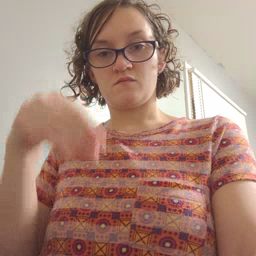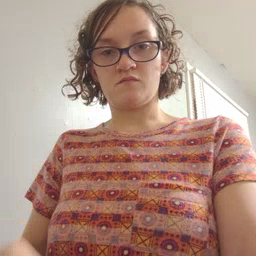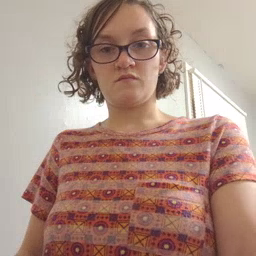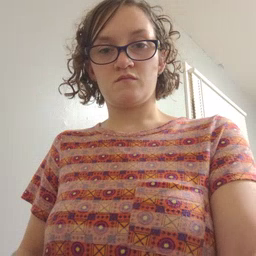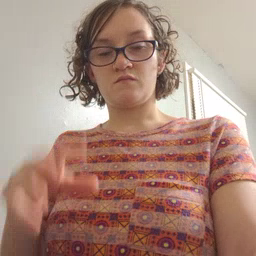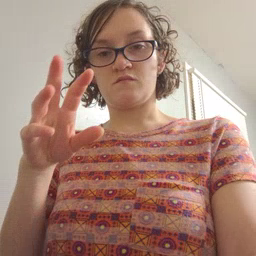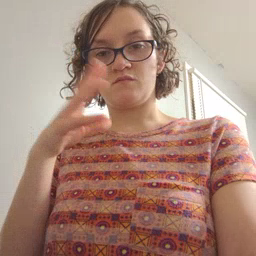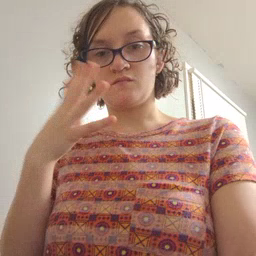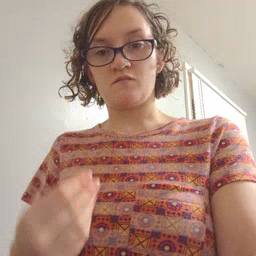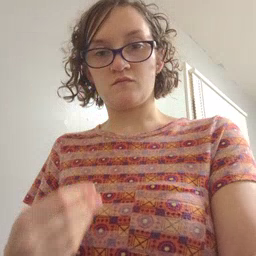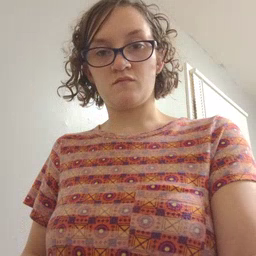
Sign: wet